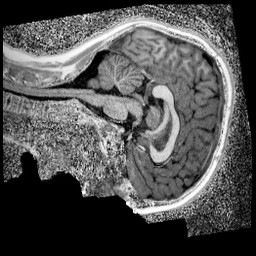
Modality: UNIT1_denoised
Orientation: sagittal
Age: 11
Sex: male
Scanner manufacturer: siemens
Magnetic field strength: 3 T
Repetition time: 4 s
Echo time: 0.00299 s